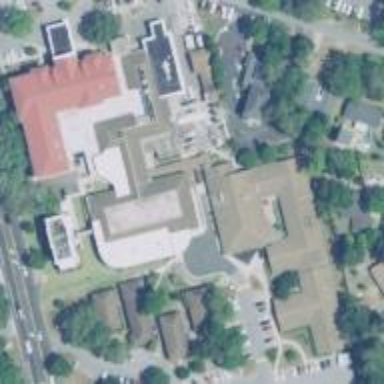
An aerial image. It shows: Hospital building.